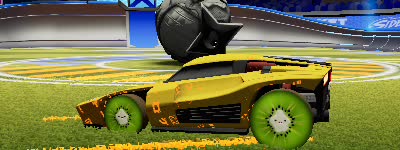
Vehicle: breakout